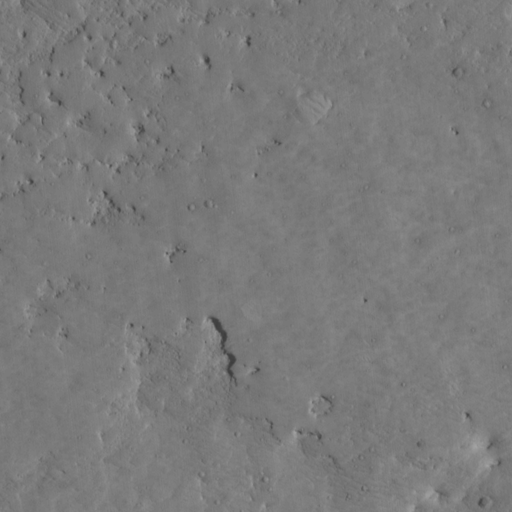
Classes present: Background